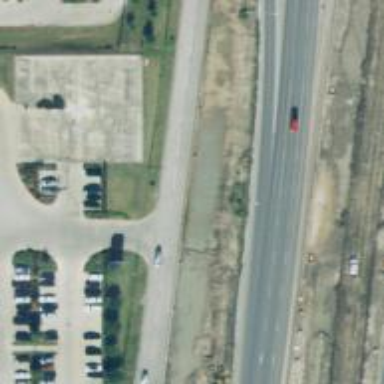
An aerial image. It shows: Secondary road with frontage road alongside.